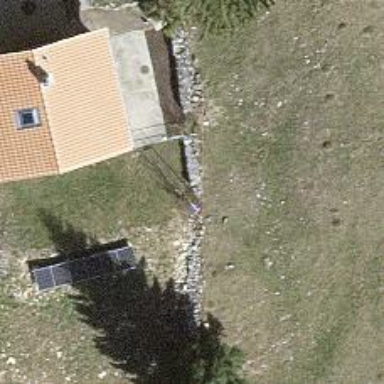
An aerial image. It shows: Dry stone wall barrier.